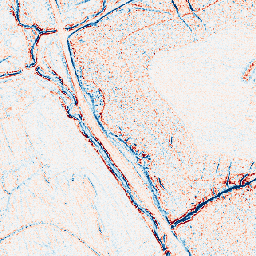
Category: edge_preserving
Decomposition family: bilateral
Decomposition parameters: d: 5
sigma_color: 100
sigma_space: 100
Upsampling method: area
Upsampling parameters: scale: 4
Upsampling scale: 4